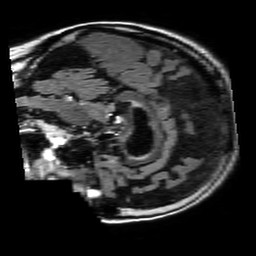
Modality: FLAIR
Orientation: sagittal
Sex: female
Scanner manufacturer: philips
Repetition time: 11 s
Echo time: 0.125 s